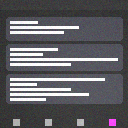
Screen state: on